Question: I have a one-to-one relationship, and have a combobox for selecting the other one. How do I change the display name of the combo box?
Here's a screenshot of the combo box, to make myself clear:

I'm new to grails, and are attempting to create a simple data-driven app for in house use.
Edit: My toString():
'''
def toString = { "${naam} [${gemeente}]" }
'''
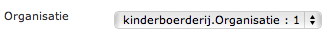
Answer: Override the 'toString' method of said domain class.
'''
String toString() {
return this.name;
}
'''